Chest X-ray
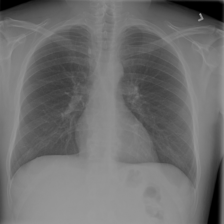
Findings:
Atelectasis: negative
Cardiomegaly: negative
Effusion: negative
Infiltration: negative
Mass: negative
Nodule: negative
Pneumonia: negative
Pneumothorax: negative
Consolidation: negative
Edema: negative
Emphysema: negative
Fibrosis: negative
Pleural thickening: negative
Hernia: negative